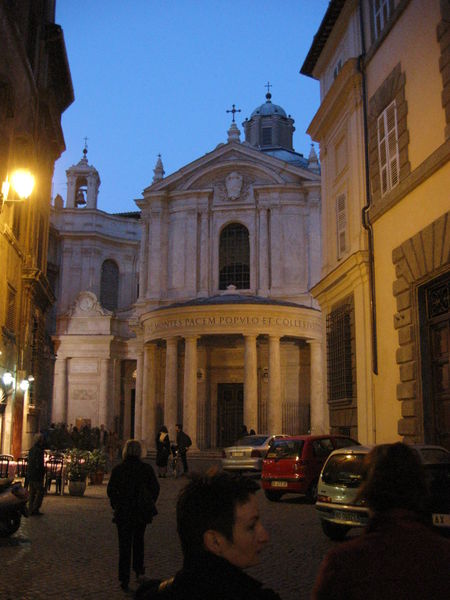
Titel: Rom, S. Maria della Pace
Künstler: Pietro da Cortona
Standort: Rom, S. Maria della Pace (EU - I - Latium)
Schlagwörter: kirchturm, abend, lampe, straße, säulen, kirche, fassade, realistisch, foto, kreuz, glocke, autos, rondell